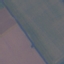
Land use / land cover: AnnualCrop